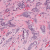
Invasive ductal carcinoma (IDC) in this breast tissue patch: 1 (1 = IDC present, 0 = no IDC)